Field crop: tomato
Growth stage: 1
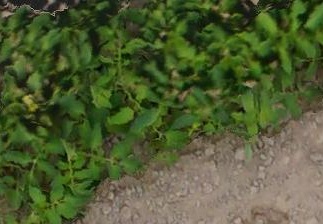
Species: tomato